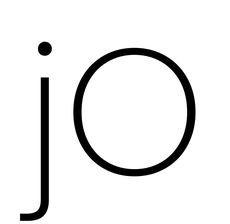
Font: Poppins-ExtraLight